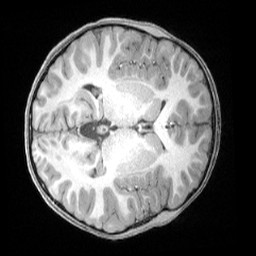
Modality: T1w
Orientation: axial
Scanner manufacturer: siemens
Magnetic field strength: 3 T
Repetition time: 2.4 s
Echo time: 0.00224 s